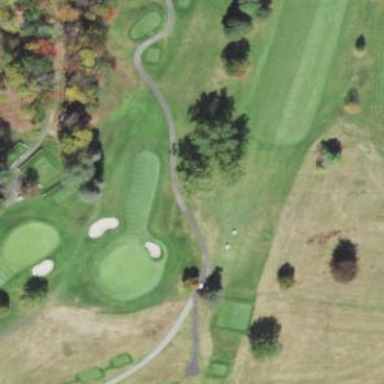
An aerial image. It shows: Golf green.